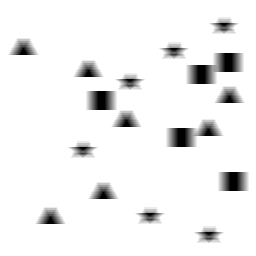
Squares: 5
Triangles: 7
Stars: 6
Total shapes: 18